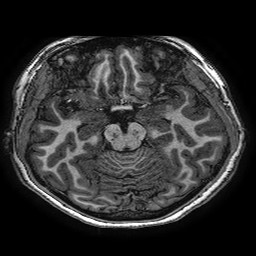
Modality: T1w
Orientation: coronal
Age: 14
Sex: female
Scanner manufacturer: ge
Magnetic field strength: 3 T
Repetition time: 0.00766 s
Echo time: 0.003476 s